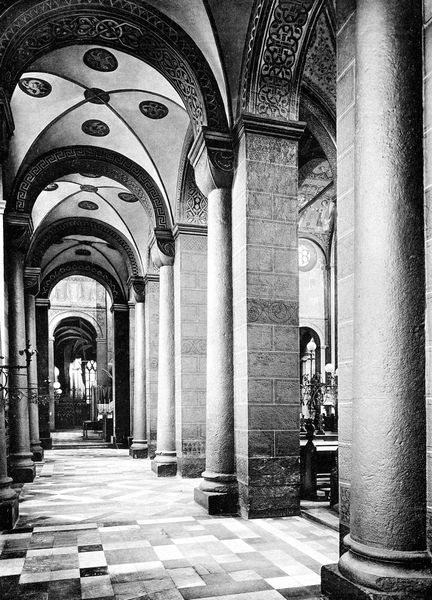
Titel: St. Maria im Kapitol in Köln
Standort: Köln, St. Maria im Kapitol (EU - D - NRW)
Schlagwörter: marmor, pfeiler, schmuck, schwarz, säule, säulen, muster, ornament, stein, steine, kirche, boden, gotik, ruhe, bogen, pflaster, mauer, bank, pilaster, fliessen, arch, architecture, chair, church, column, columns, lamp, ornate, window, dekoration, bench, black, interior, old, room, seat, ornamente, verzierung, kerzen, floor, foto, fotografie, bögen, gang, loggia, gewölbe, durchblick, kloster, moschee, dom, fliesen, schwarzweiß, altar, kathedrale, kirchenschiff, kreuzrippengewölbe, kreuzgewölbe, seitenschiff, stone, romanik, building, abtei, basis, black and white, castle, photo, kandelaber, door, säulengang, romanisch, dome, temple, säue, cathedral, nave, halbsäule, brick, bricks, ceiling, floors, gate, aisle, circle, god, candle, byzanz, four, pillar, bodenfliesen, korridor, mittelatler, mosaic, hallway, vault, cieling, photograph, photography, chruch, tiles, tile, arcade, colonnade, ss, gaslight, colomns, corridor, decor, ceil, ciel, coffered, kreuzkratgewölbe, tales, ceilings, naves, kion, arb;e